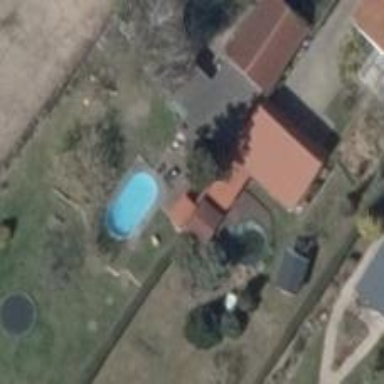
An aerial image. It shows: Swimming pool located in leisure land.